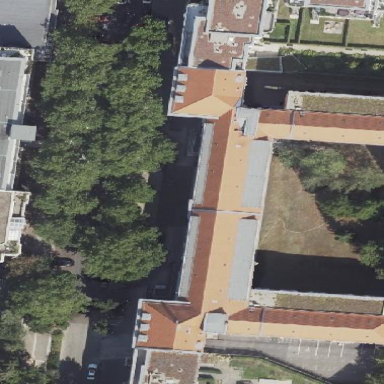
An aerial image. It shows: Government office building.